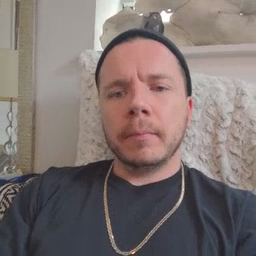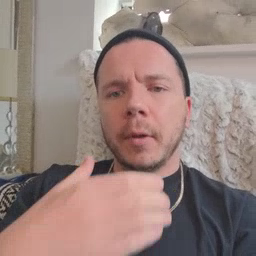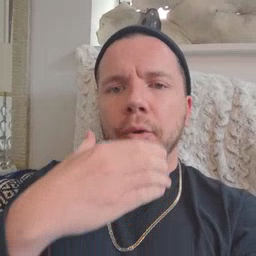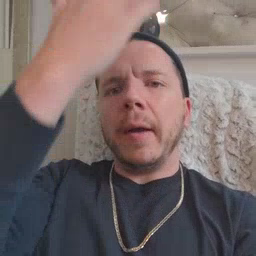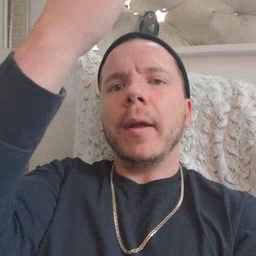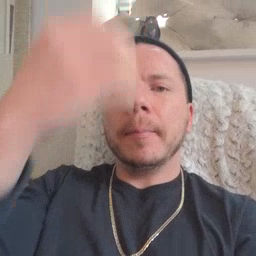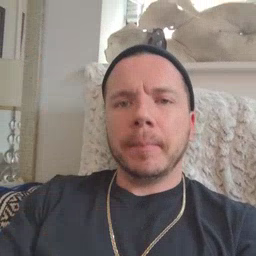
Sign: giraffe